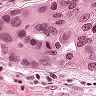
Metastatic tissue present: yes